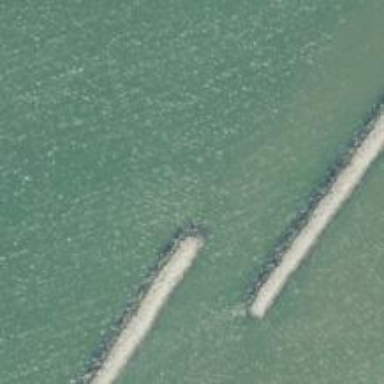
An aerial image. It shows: Breakwater structure.